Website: lowes
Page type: payment
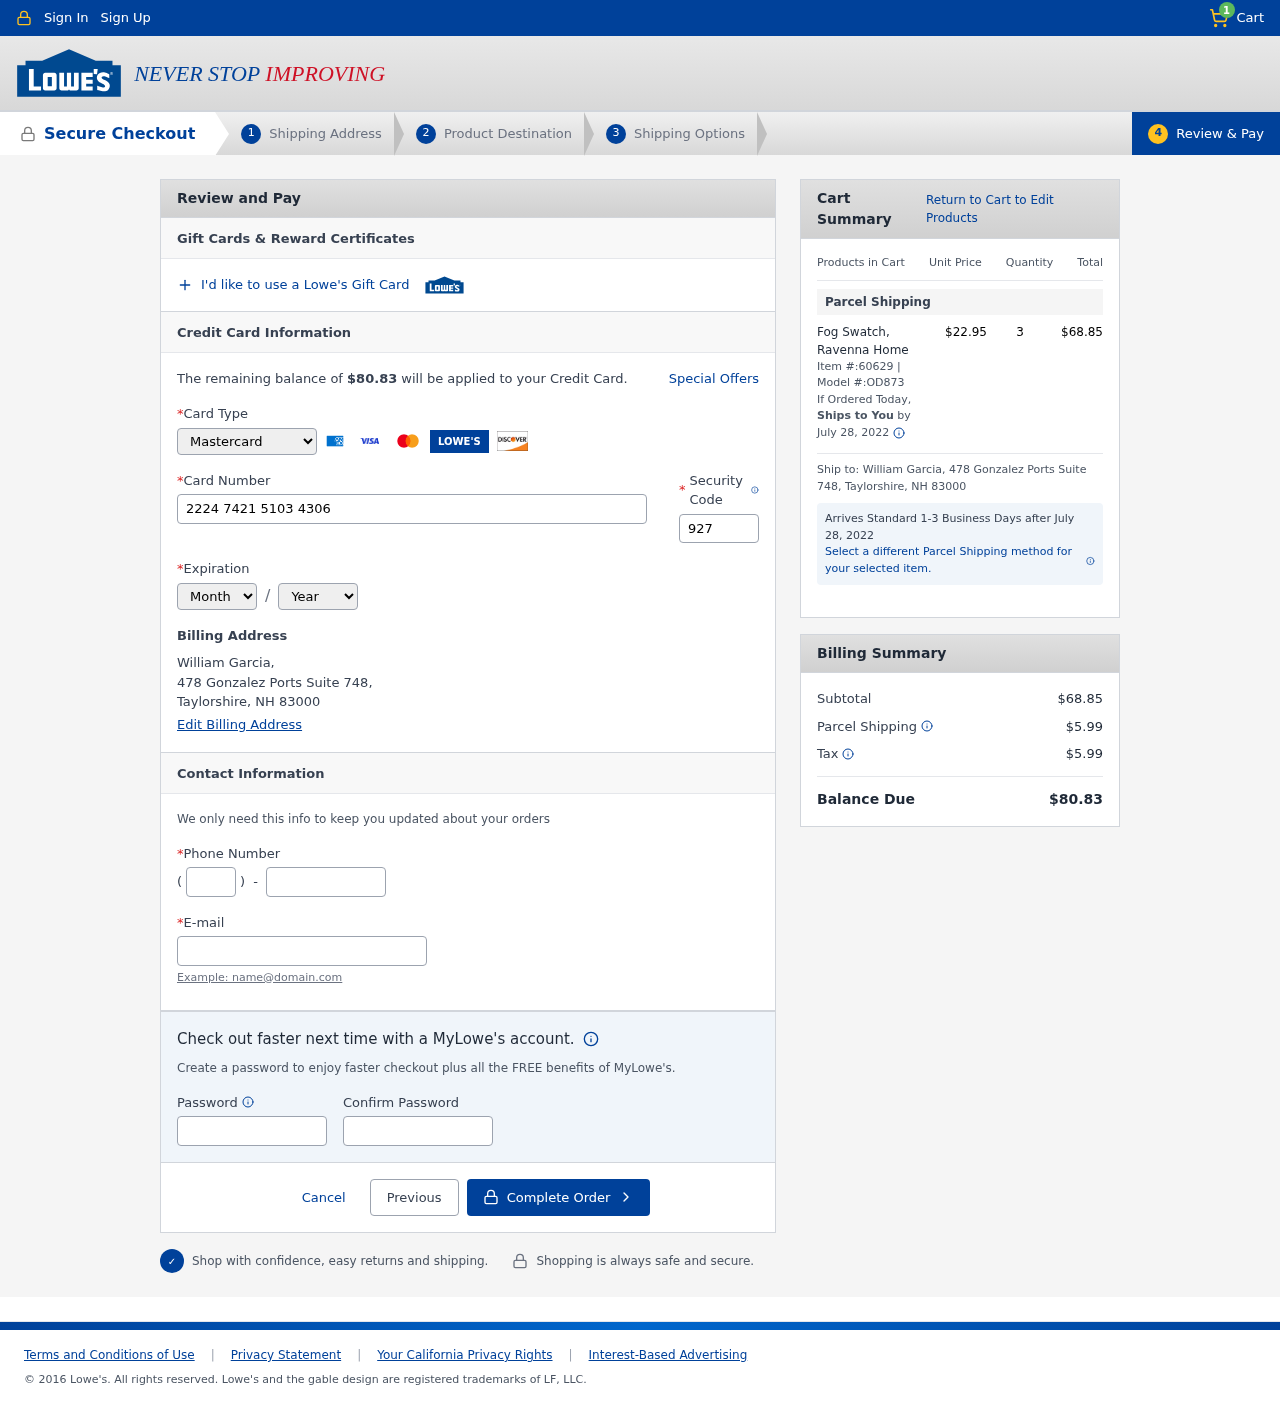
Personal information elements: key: PII_CARD_CVV
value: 927
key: PII_CARD_EXPIRY_MONTH
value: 12
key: PII_CARD_EXPIRY_YEAR
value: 29
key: PII_CARD_NUMBER
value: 2224 7421 5103 4306
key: PII_CARD_TYPE
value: Mastercard
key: PII_CITY_STATE_ZIP
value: Taylorshire, NH 83000
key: PII_EMAIL
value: william_garcia@gmail.com
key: PII_FULLNAME
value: William Garcia,
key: PII_PHONE
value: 7116361073
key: PII_PHONE_AREA
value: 711
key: PII_STREET
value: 478 Gonzalez Ports Suite 748,
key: PII_FULLNAME2
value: William Garcia
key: PII_STREET2
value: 478 Gonzalez Ports Suite 748
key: PII_CITY_STATE_ZIP2
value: Taylorshire, NH 83000
Product elements: key: PRODUCT1_NAME
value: Fog Swatch, Ravenna Home
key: PRODUCT1_PRICE
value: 22.95
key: PRODUCT1_QUANTITY
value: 3
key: PRODUCT1_ITEM
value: Item #:60629
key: PRODUCT1_MODEL
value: Model #:OD873
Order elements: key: ORDER_NUM_ITEMS
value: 1
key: ORDER_TOTAL
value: $80.83
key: ORDER_SHIPPING_DATE
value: July 28, 2022
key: ORDER_SUBTOTAL
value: $68.85
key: ORDER_SHIPPING_DATE2
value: July 28, 2022
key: ORDER_SHIPPING_COST
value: $5.99
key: ORDER_TAX
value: $5.99